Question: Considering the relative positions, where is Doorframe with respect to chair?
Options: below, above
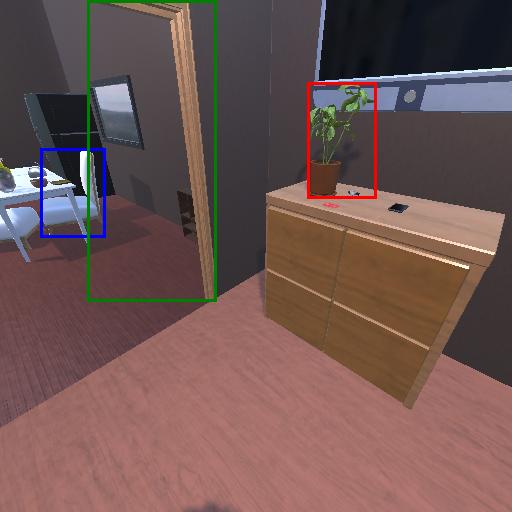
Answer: below